Question: Count the number of objects in the diagram.
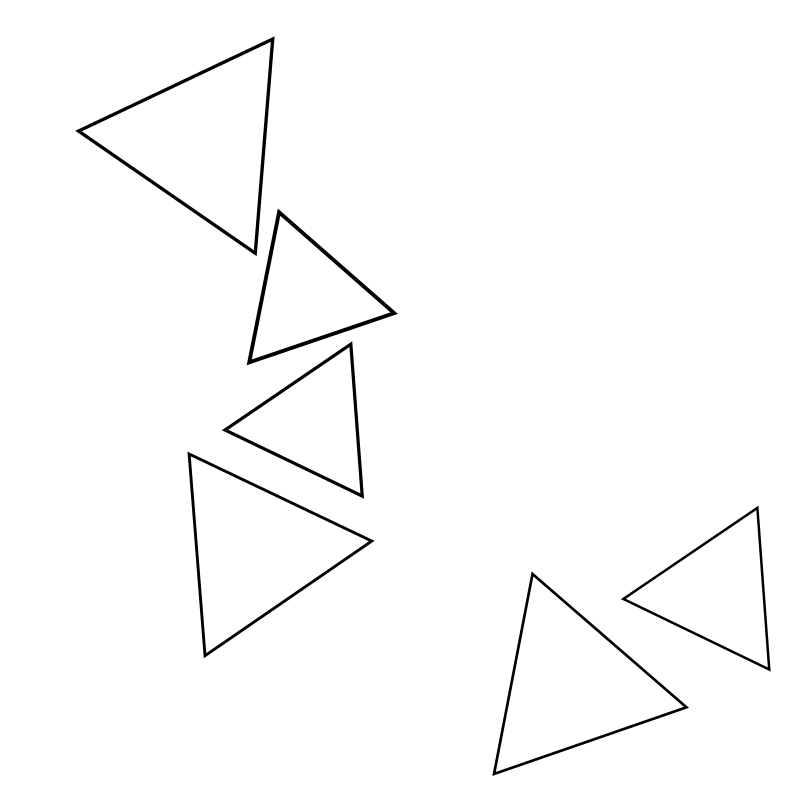
Answer: 6